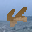
Label: 4